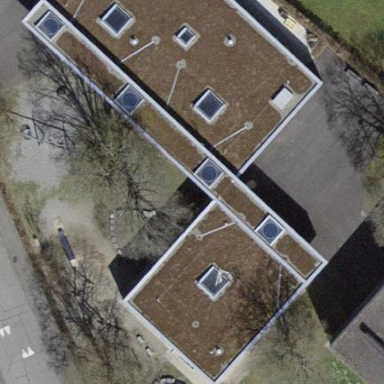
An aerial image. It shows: Kindergarten.